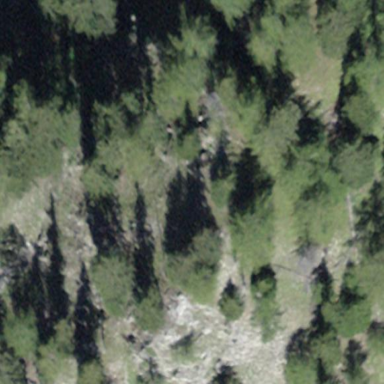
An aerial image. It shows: Forest area.